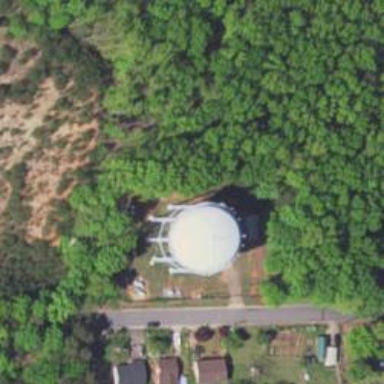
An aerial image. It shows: Water tower that is man-made.